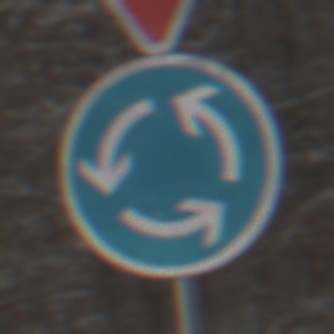
Verkehrszeichen: Kreisverkehr
Zusatzzeichen oben: VorfahrtGewaehren
Umgebung: Outdoor, Nature
Tageszeit: MorningAfternoon
Wetter: PartlyCloudy
Licht: Natural
Jahreszeit: Winter
Kontrast: HighContrast